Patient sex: F
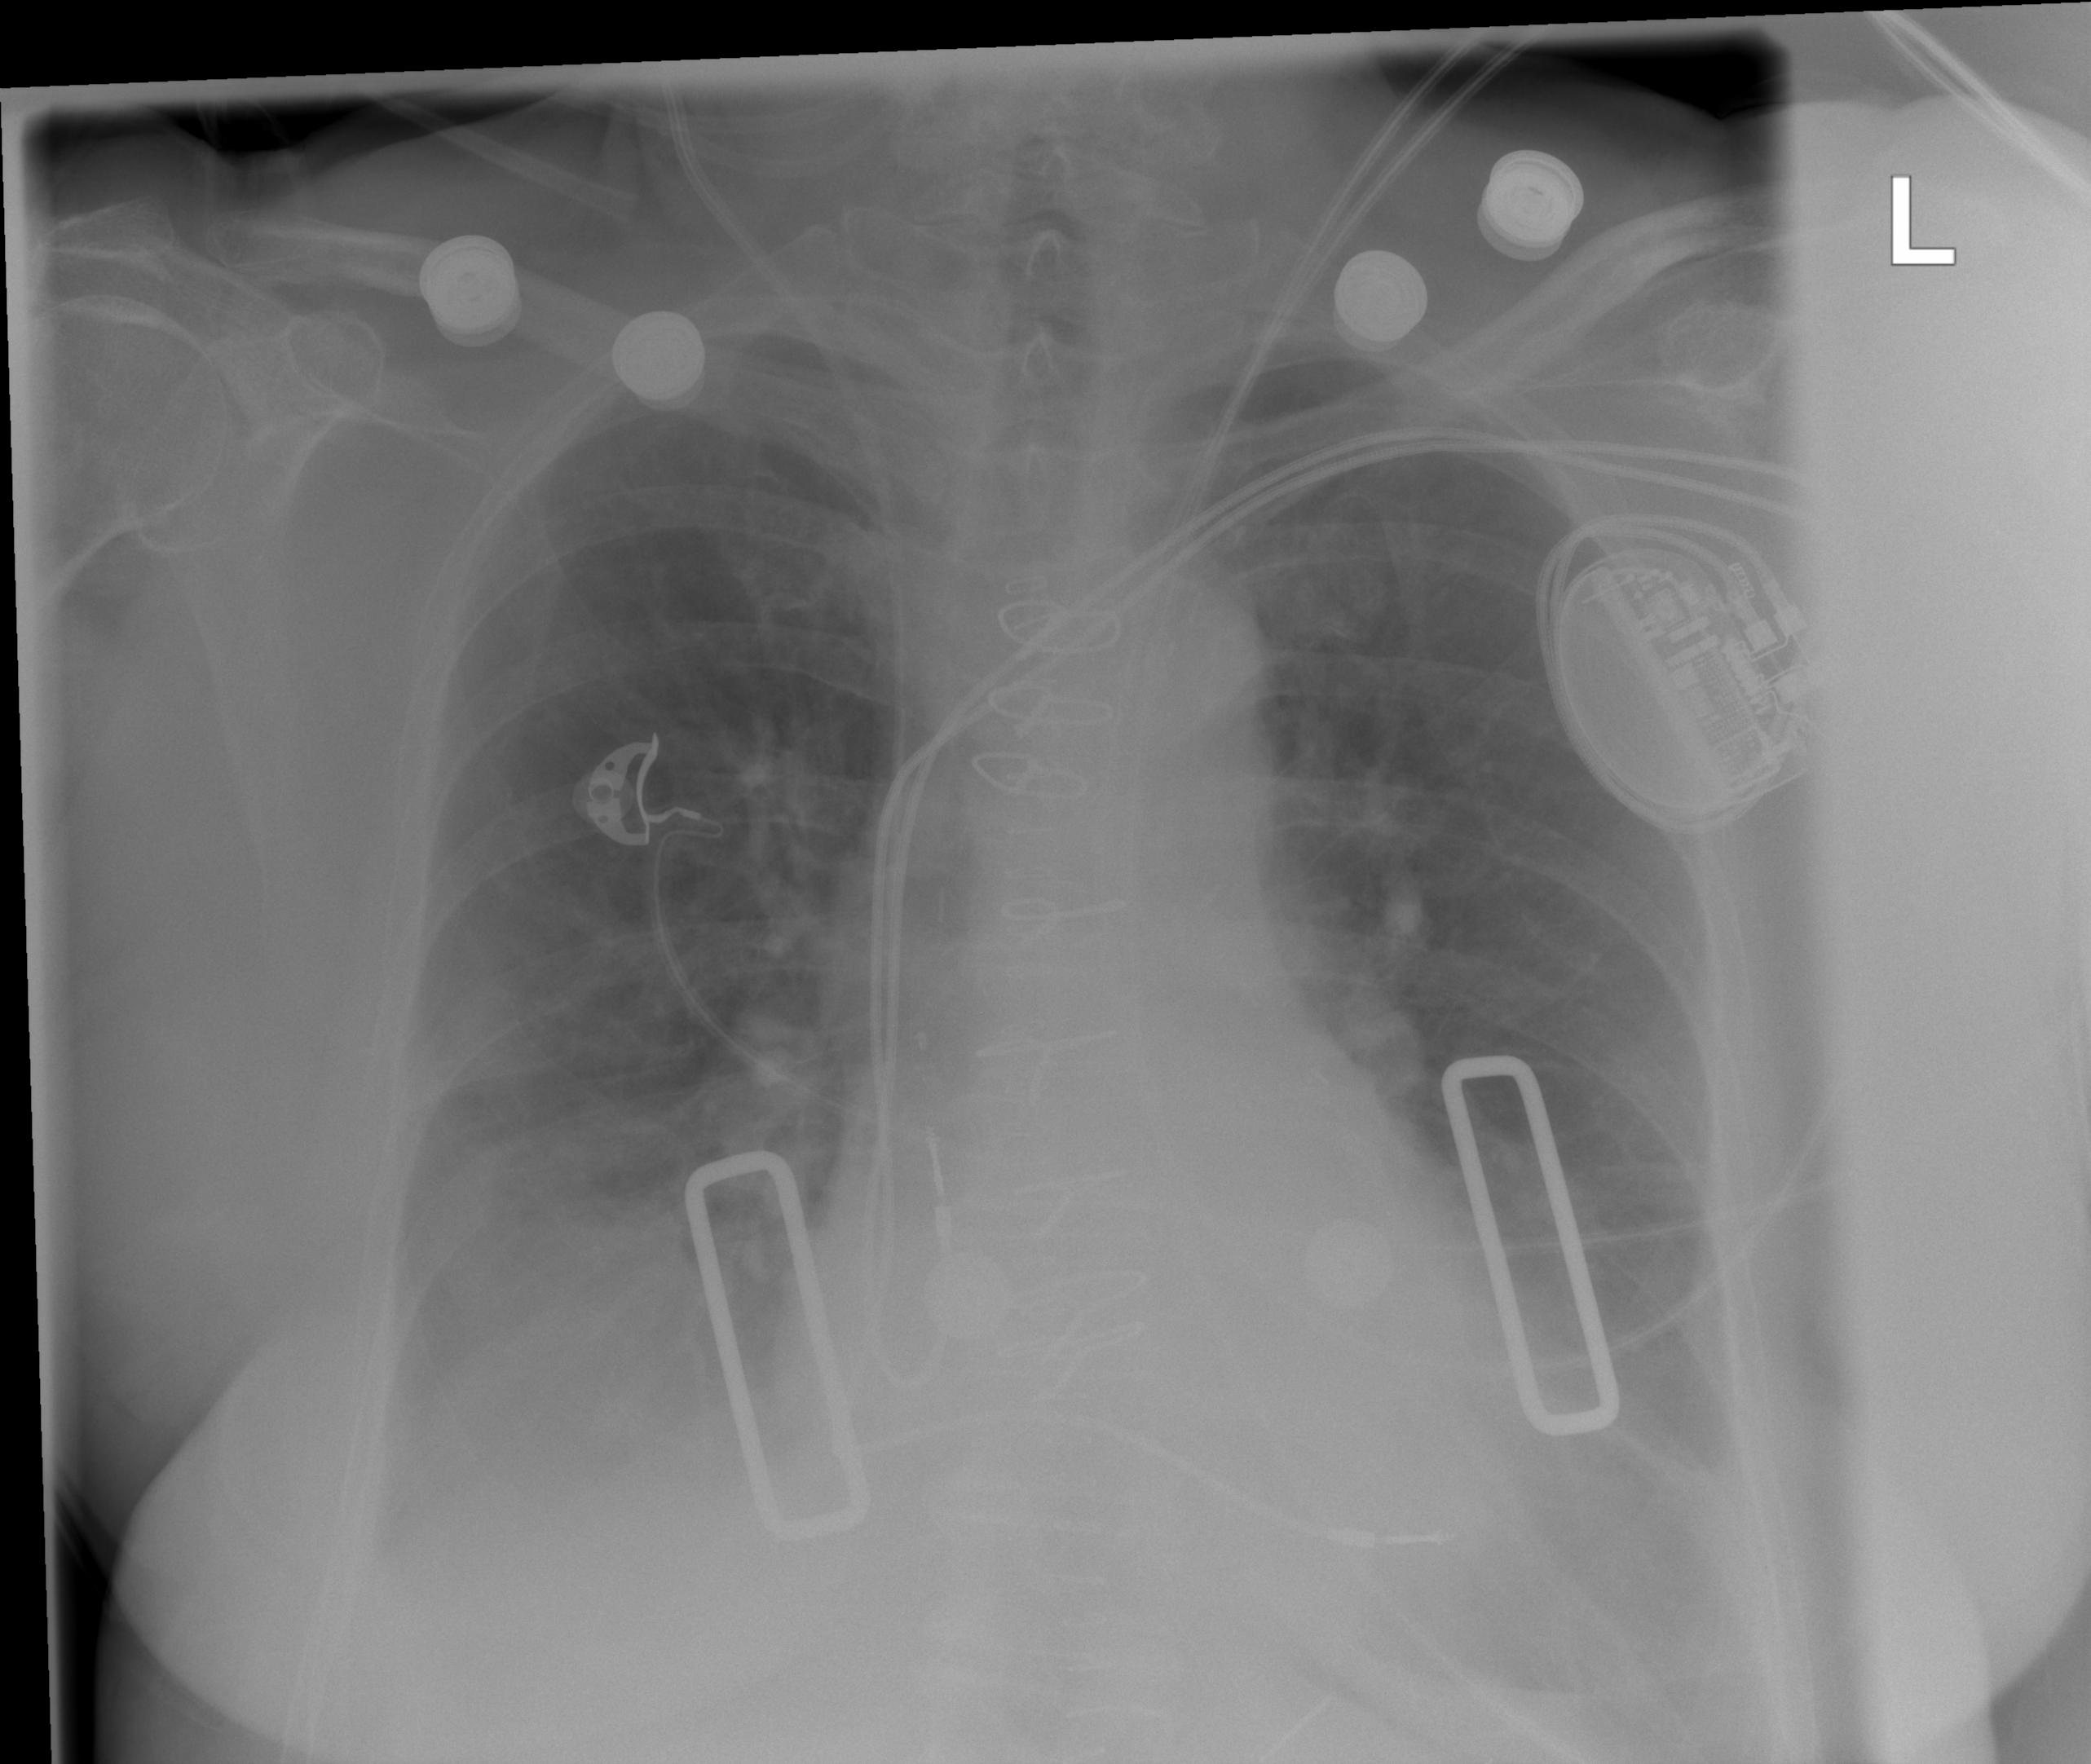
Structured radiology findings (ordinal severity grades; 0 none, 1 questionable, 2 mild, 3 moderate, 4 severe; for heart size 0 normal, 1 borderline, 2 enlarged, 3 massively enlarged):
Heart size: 1
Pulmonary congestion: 2
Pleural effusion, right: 2
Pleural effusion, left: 2
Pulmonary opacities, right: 2
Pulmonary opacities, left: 2
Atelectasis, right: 2
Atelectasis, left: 2